Question: How to make 4 corner geometric objects with CSS?

'''
body {
background: #d0d0d0;
}
.select {
width: 60px;
height: 60px;
background: white;
display: block;
position: relative;
}
'''
'''
<div class="select">
<div style=" height: 2px; width: 15%; background: red; position: absolute; top: 0; "></div>
<div style=" height: 15%; width: 2px; background: red; position: absolute; top: 0; "></div>
<div style=" height: 2px; width: 15%; background: red; position: absolute; bottom: 0; "></div>
<div style=" height: 15%; width: 2px; background: red; position: absolute; bottom: 0; "></div>
<div style=" height: 2px; width: 15%; background: red; position: absolute; right: 0; top: 0; "></div>
<div style=" height: 15%; width: 2px; background: red; position: absolute; right: 0; top: 0; "></div>
<div style=" height: 2px; width: 15%; background: red; position: absolute; bottom: 0; right: 0; "></div>
<div style=" height: 15%; width: 2px; background: red; position: absolute; bottom: 0; right: 0; "></div>
</div>
'''
<URL>
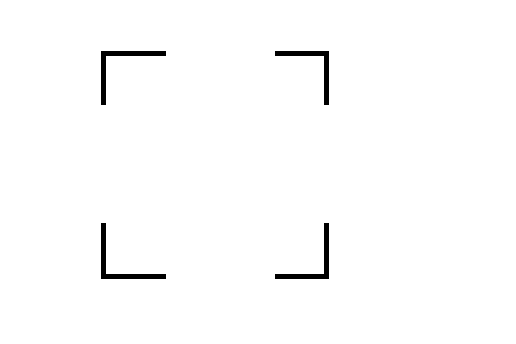
Answer: Here is a solution using :
'''
div {
height: 100px;
width: 100px;
background: linear-gradient(black, black) top left,
linear-gradient(black, black) top left,
linear-gradient(black, black) top right,
linear-gradient(black, black) top right,
linear-gradient(black, black) bottom left,
linear-gradient(black, black) bottom left,
linear-gradient(black, black) bottom right,
linear-gradient(black, black) bottom right;
background-size: 2px 20px, 20px 2px;
background-repeat: no-repeat;
}
'''
'''
<div></div>
'''